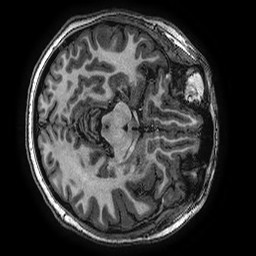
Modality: T1w
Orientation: axial
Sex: female
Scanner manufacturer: ge
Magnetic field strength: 3 T
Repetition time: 0.00766 s
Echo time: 0.003476 s